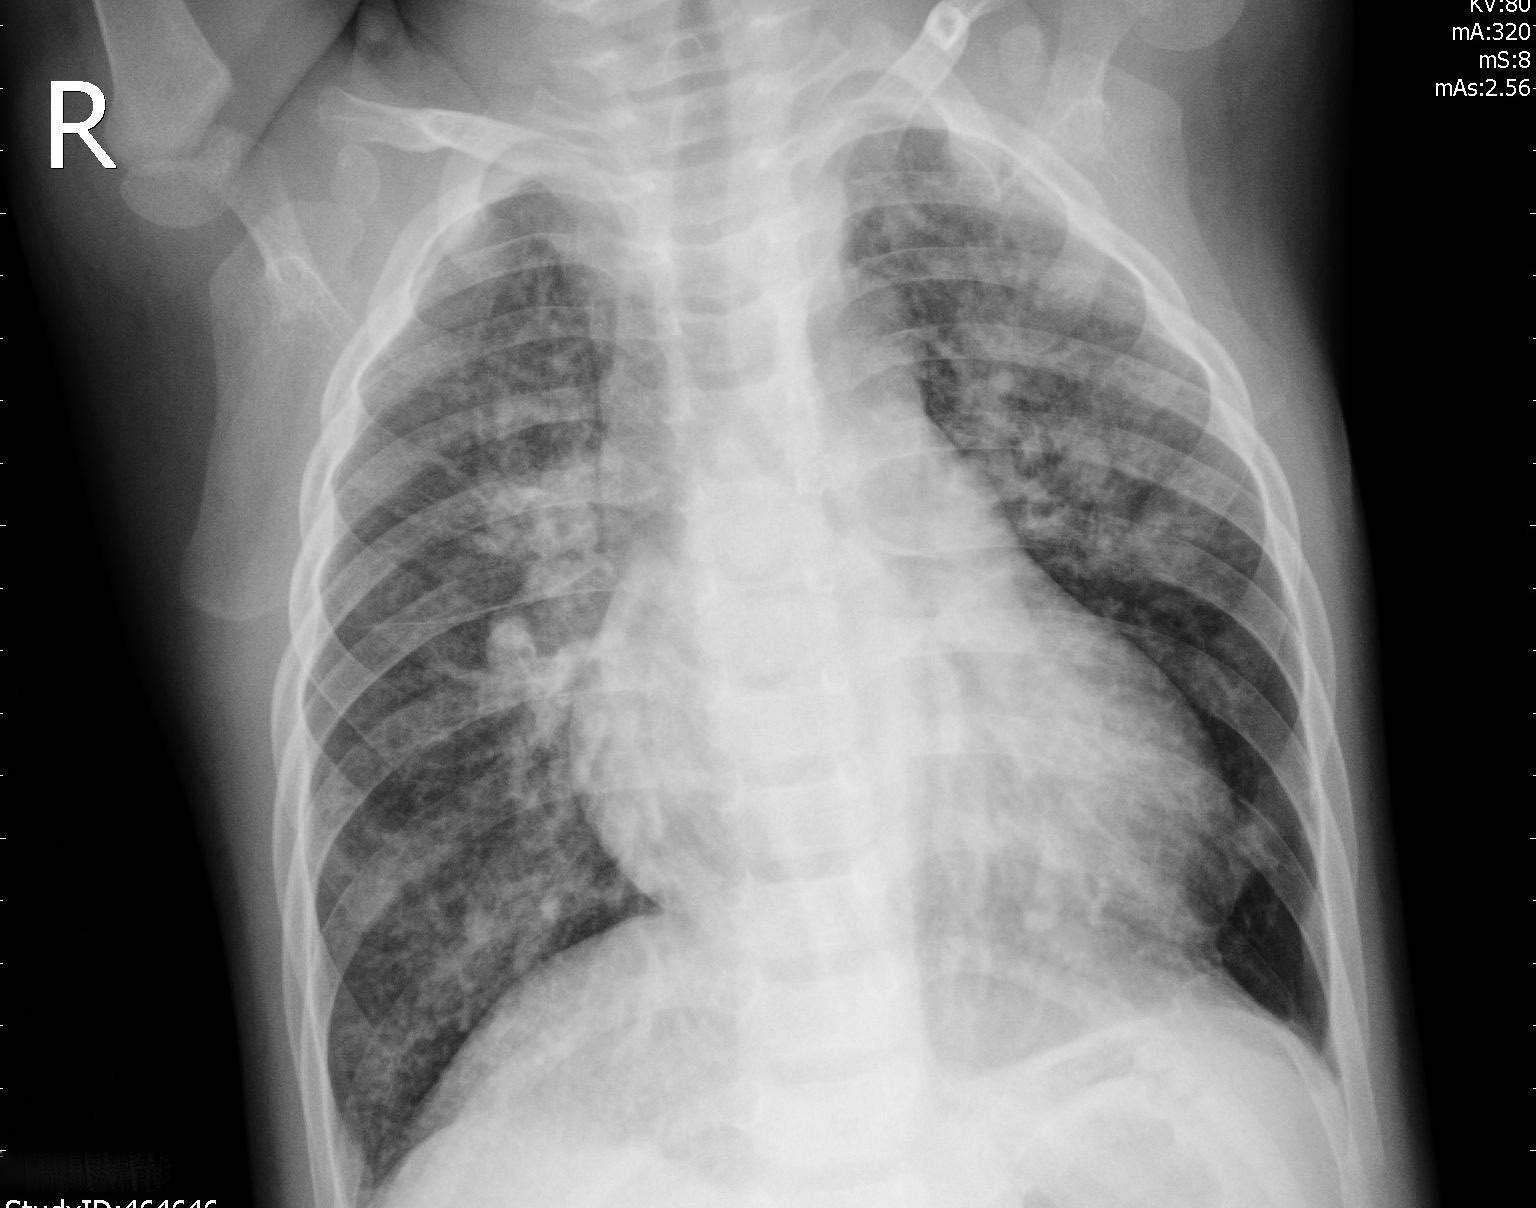
Diagnosis: PNEUMONIA